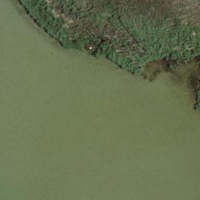
EUNIS habitat code: 14
Species observed at this site:
Acrocephalus scirpaceus